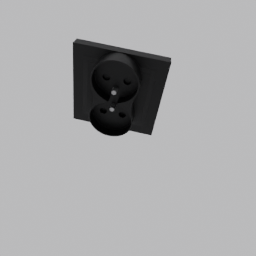
Label: appliances